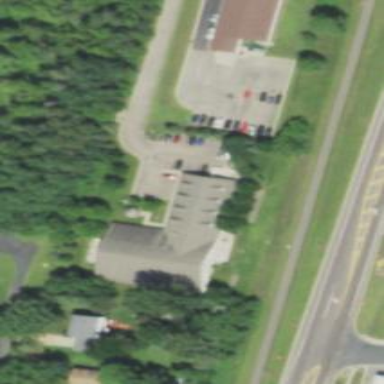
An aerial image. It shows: Commercial building.